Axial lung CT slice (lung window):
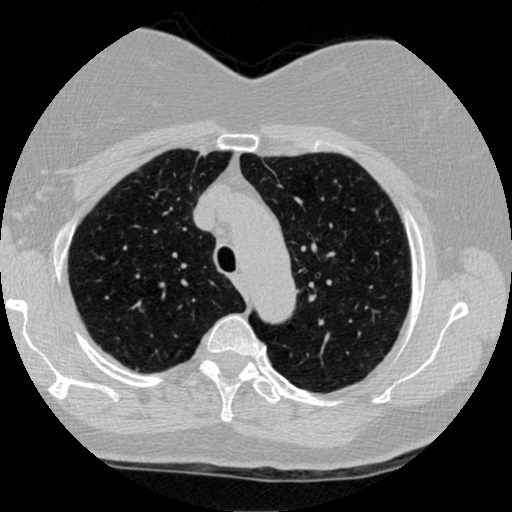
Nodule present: no